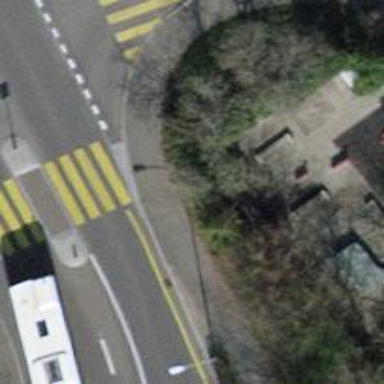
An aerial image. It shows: Kerb barrier.